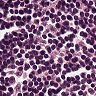
Metastatic tissue present: no